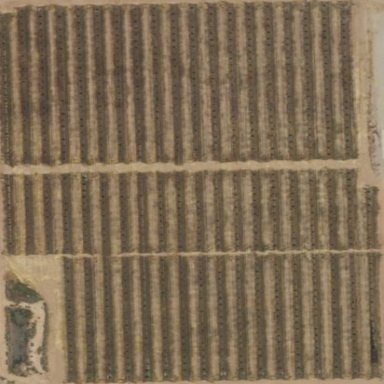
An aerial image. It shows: Orchard.